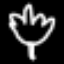
Label: leaf